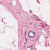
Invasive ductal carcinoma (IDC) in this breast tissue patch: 0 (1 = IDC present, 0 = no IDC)